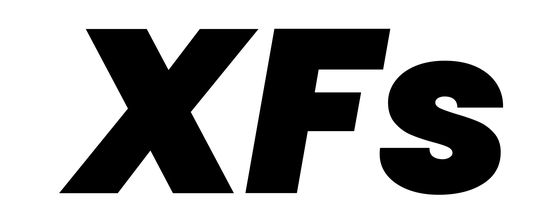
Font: Poppins-BlackItalic